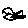
Label: fish